Question: Hello i want to support portrait, home button up and down in my application how can i do that?
i go to my project settings check those two
and i add the code below
'''
- (BOOL)shouldAutorotateToInterfaceOrientation:(UIInterfaceOrientation)interfaceOrientation
{
return UIInterfaceOrientationIsPortrait(interfaceOrientation);
}
'''
I also tried
'''
- (BOOL)shouldAutorotateToInterfaceOrientation:(UIInterfaceOrientation)interfaceOrientation
{
return (interfaceOrientation == UIInterfaceOrientationPortrait || interfaceOrientation == UIInterfaceOrientationPortraitUpsideDown);
}
'''
but none seems to work
any help
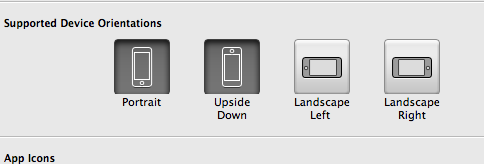
Answer: Try this
'''
-(BOOL)shouldAutorotateToInterfaceOrientation:(UIInterfaceOrientation)interfaceOrientation{
if((interfaceOrientation == UIInterfaceOrientationPortrait) || (interfaceOrientation == UIInterfaceOrientationPortraitUpsideDown)){
return YES;
}
return NO;
}
'''
If it still doesn't work, you can try this (just for the sake of testing)
'''
-(BOOL)shouldAutorotateToInterfaceOrientation:(UIInterfaceOrientation)interfaceOrientation{
return YES;
}
'''
if this doesn't work, either you are not messing with the right view controller, or the parent/root view controller has rotation disabled (returning NO in shouldAutoRotate method of the rootVC)